Aerial crown-view tile of a tropical tree (Barro Colorado Island, Panama), acquired 20250414:
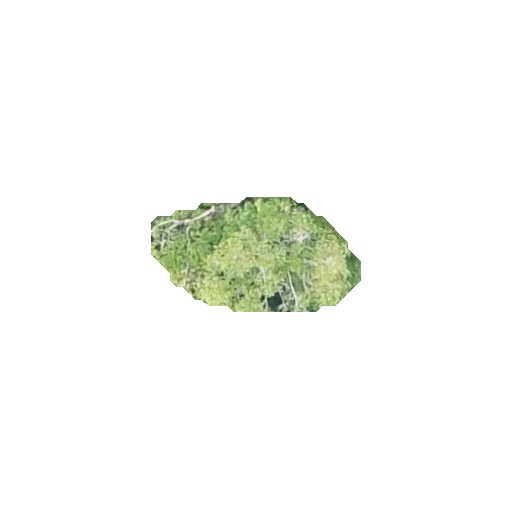
Species: Beilschmiedia tovarensis
GBIF accepted scientific name: Beilschmiedia tovarensis
Crown area: 27.328 m²